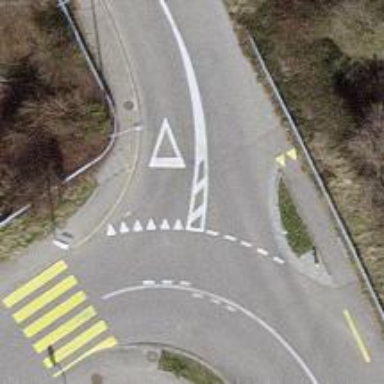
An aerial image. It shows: Road with "give way" sign.